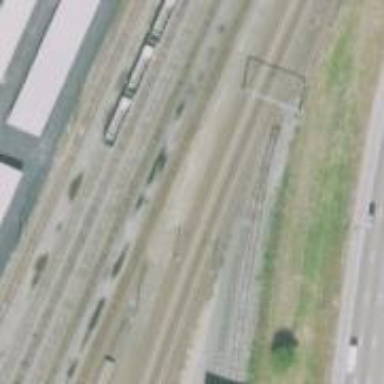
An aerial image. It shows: Railway track with contact lines for electrification.